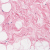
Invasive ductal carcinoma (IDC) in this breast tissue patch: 0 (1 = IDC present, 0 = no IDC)